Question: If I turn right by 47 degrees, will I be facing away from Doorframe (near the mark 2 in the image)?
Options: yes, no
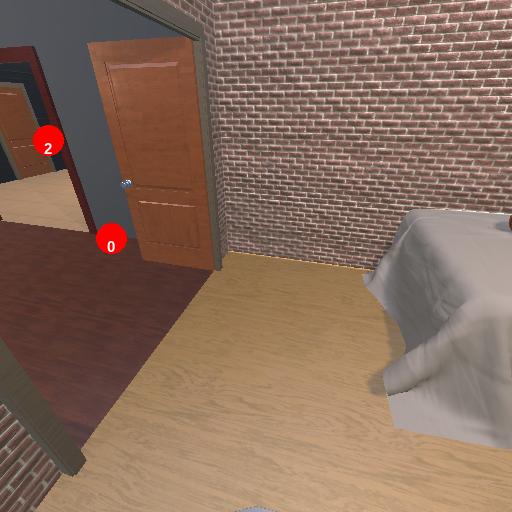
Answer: yes